Question: I've got a surfc plot, similar to this:

I want to manually set a custom viewpoint by panning and zooming with the MATLAB toolbar. After the suitable perspective is found, is it possible to store this viewpoint and apply it on other, similar plots? I want to create a plotsequence and therefore need a constant axis layout/ perspective.
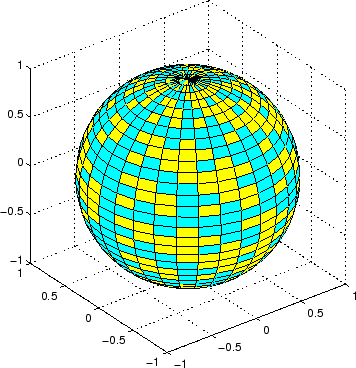
Answer: With the 'view' command, you can query and set the current perspective, and with the 'xlim', 'ylim', and 'zlim' command, you can query and set the current zoom.
For example
'''
[az,el] = view; %# queries the perspective
view(az,el); %# sets the perspective
xl = xlim; %# queries the x-axis limits
xlim(xl); %# sets the x-axis limits
'''
Alternatively, you can modify the 'XData', 'YData', 'ZData' and possibly 'CData' properties of your plot objects when you are updating plots in a sequence. This will be faster than recreating the figure, axes, and objects at each iteration.